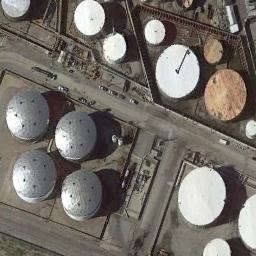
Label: storage_tank